Platform: macOS
Application: Chrome
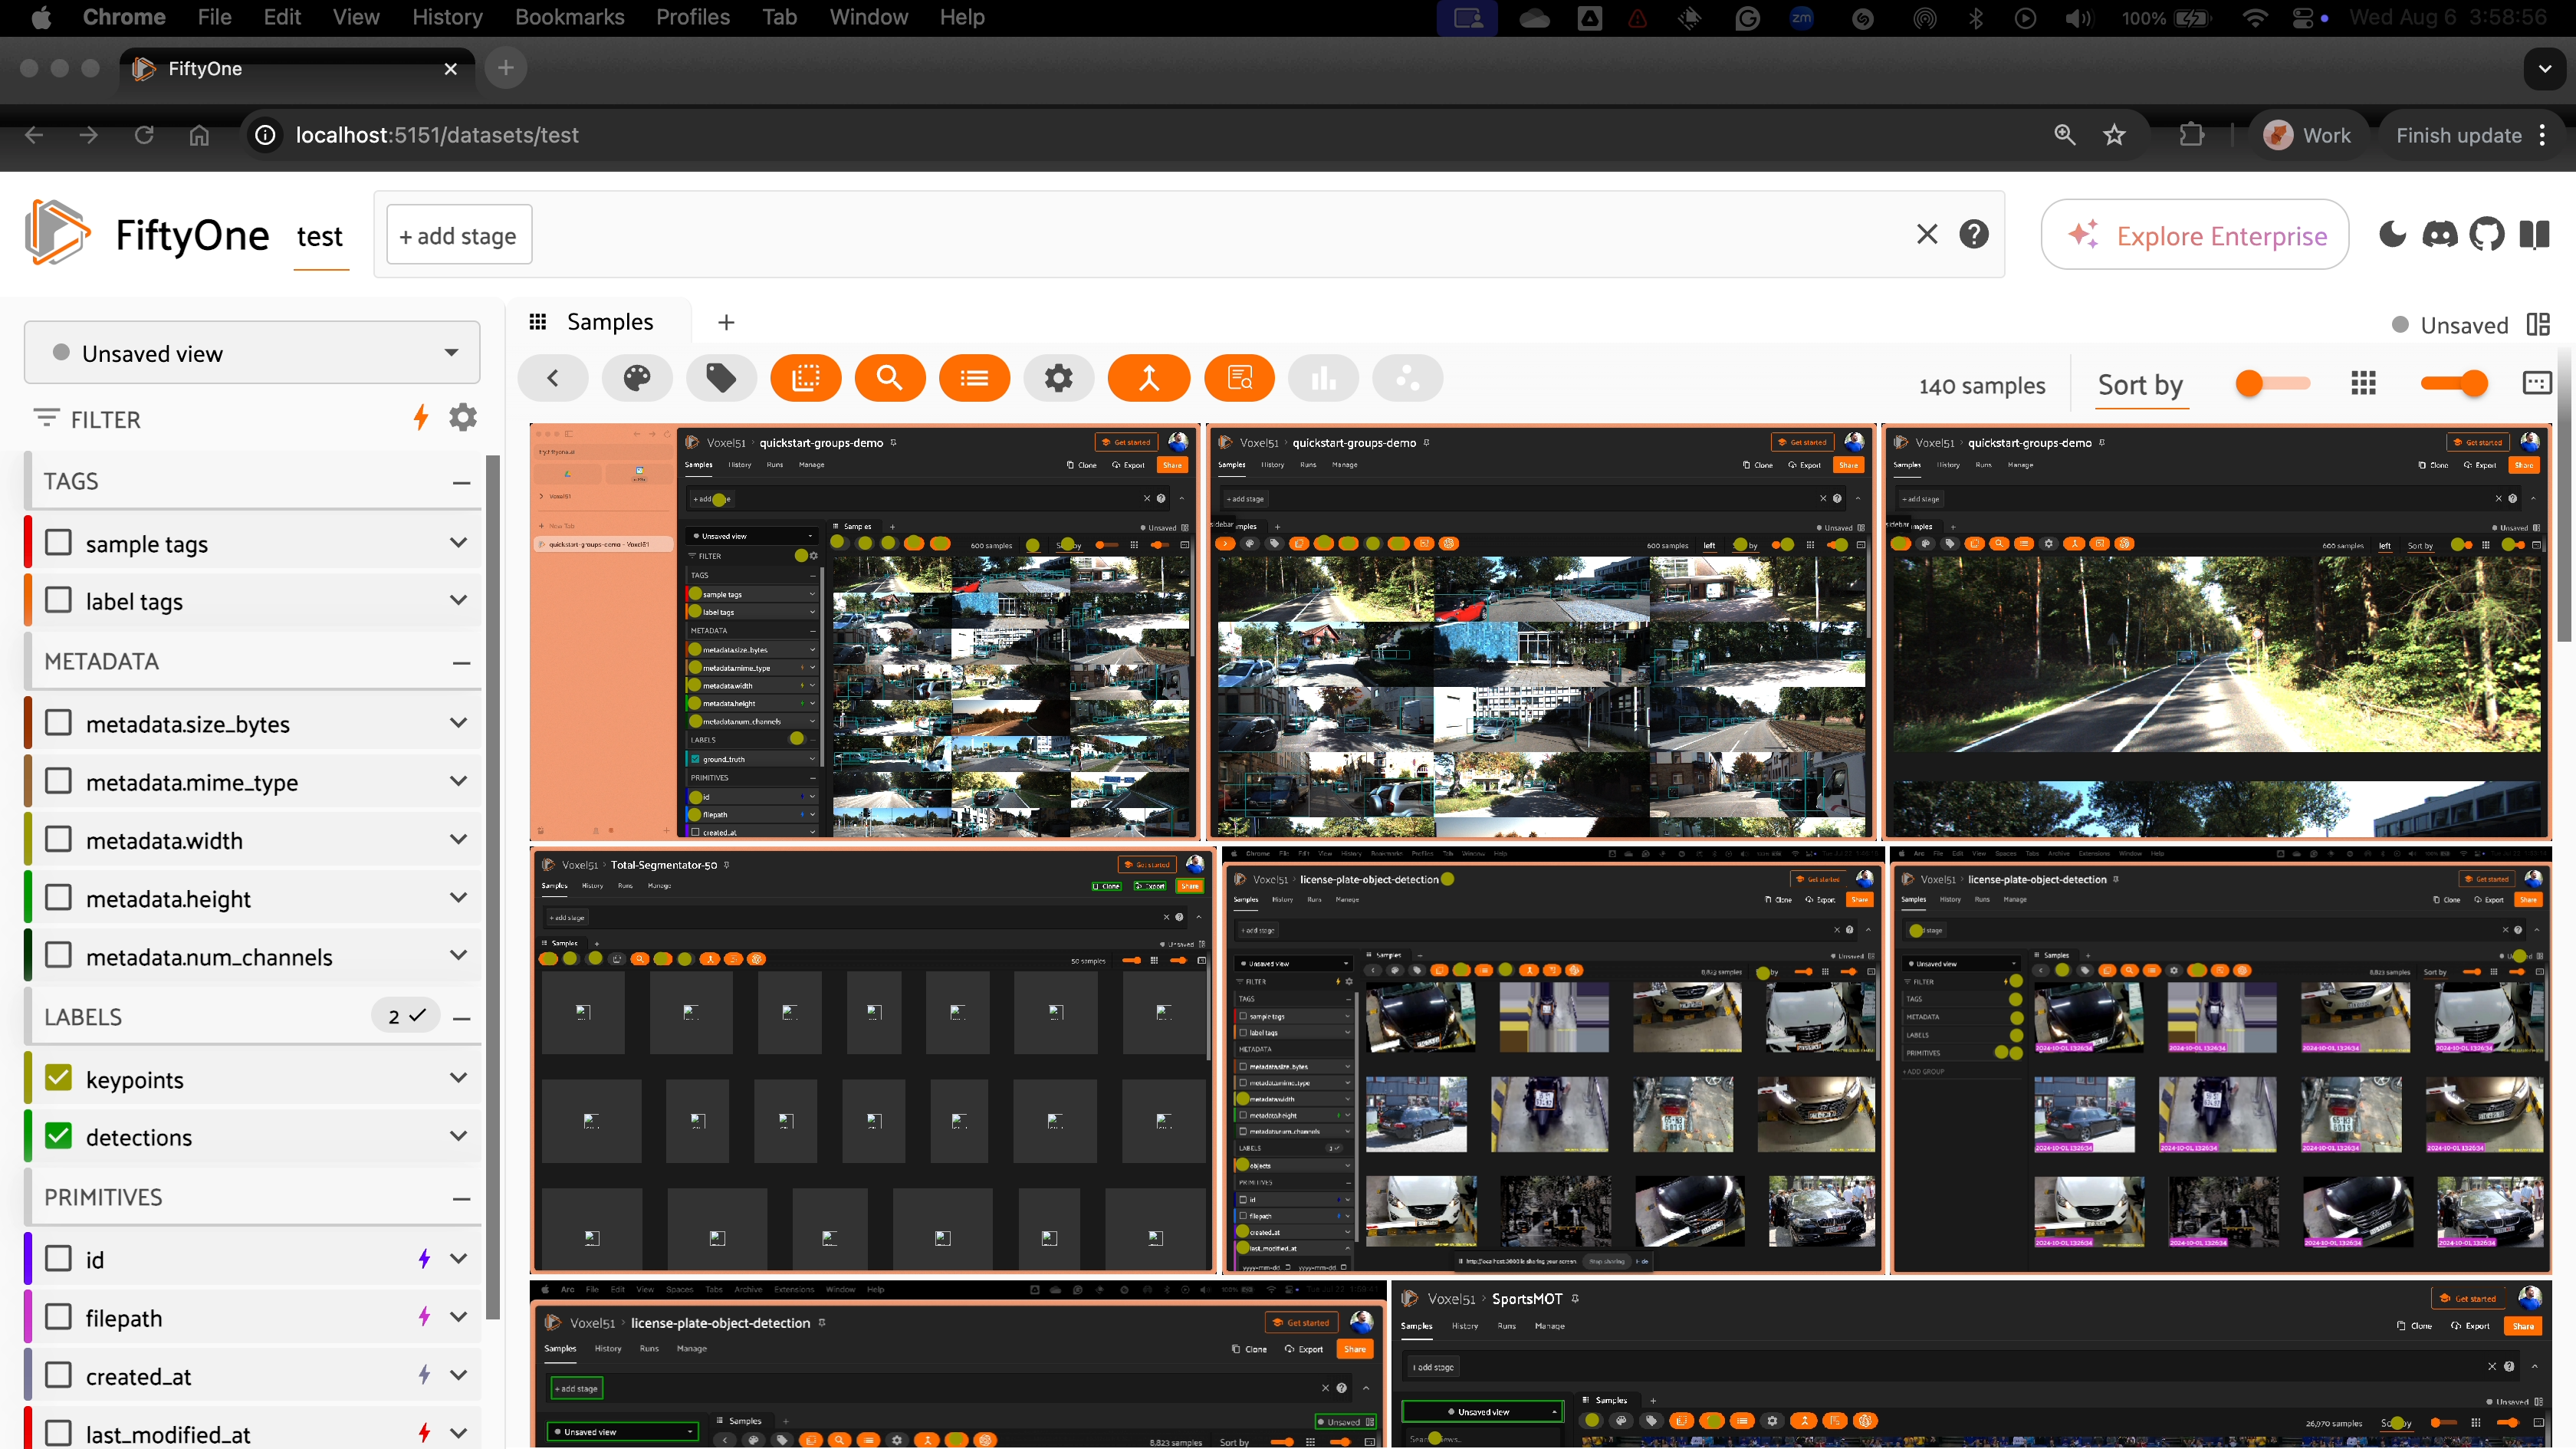
task_description: Clear all shown labels
action_type: click
element_info: Icon
steps_since_start: 1